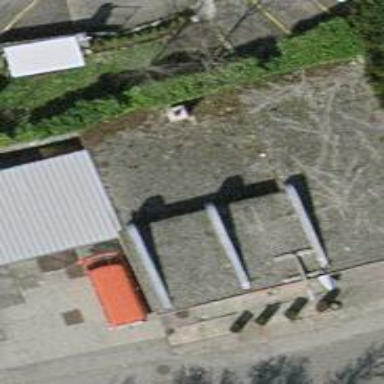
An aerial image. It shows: Industrial building.